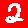
Digit: 2